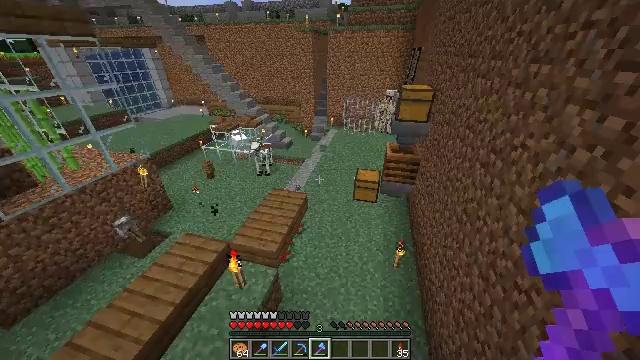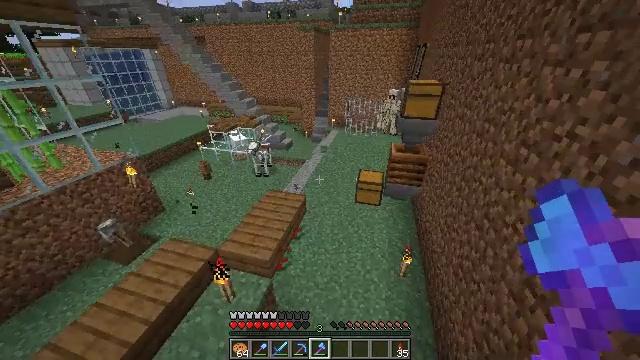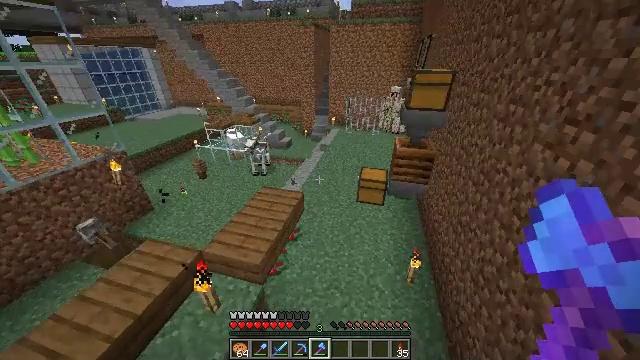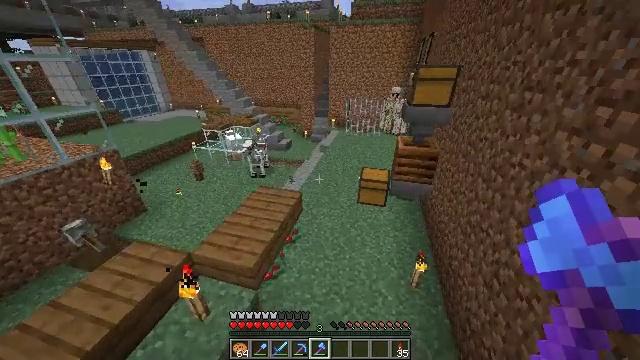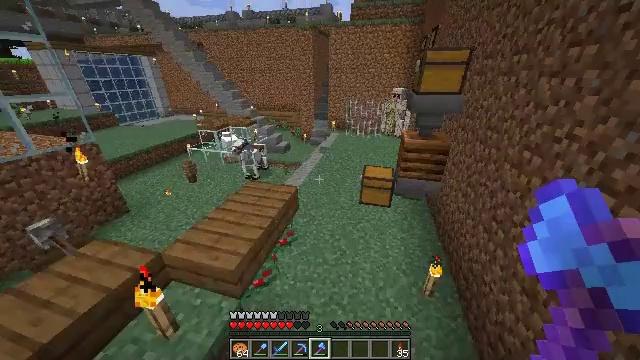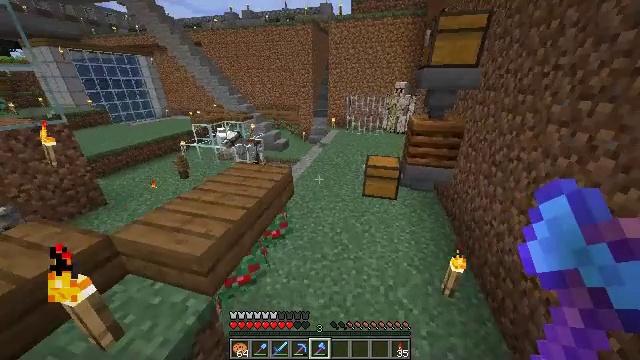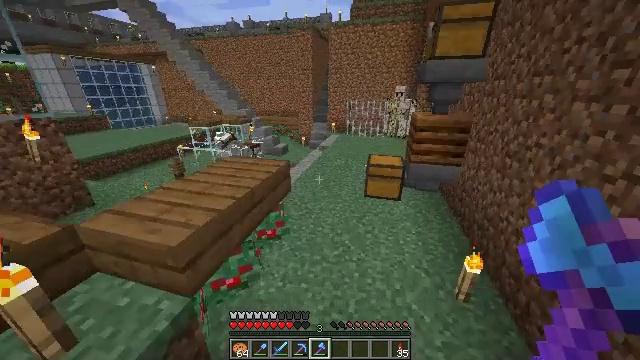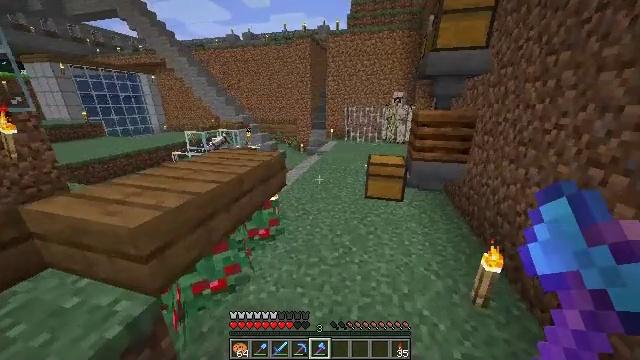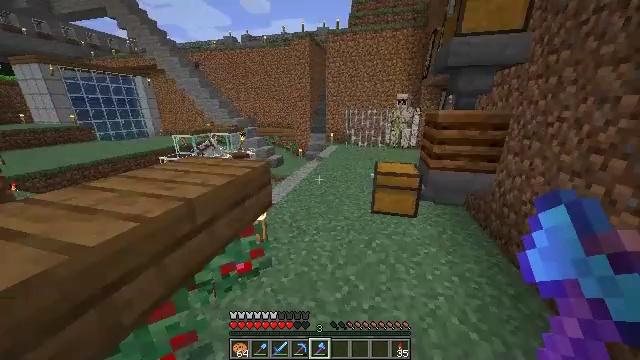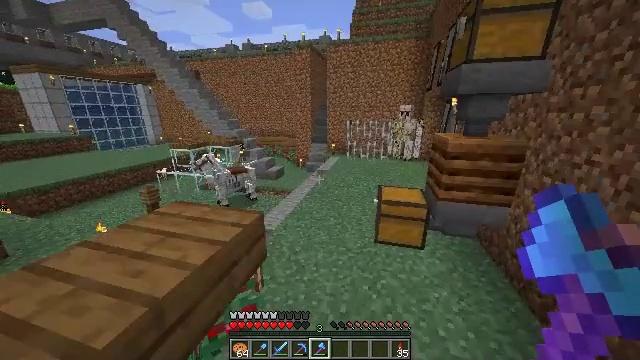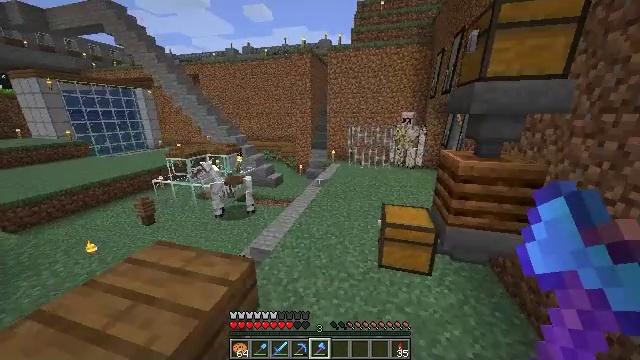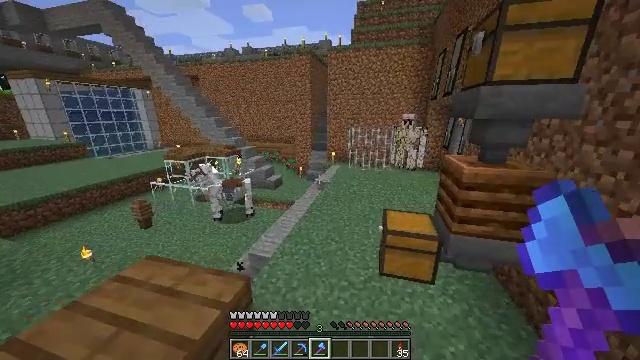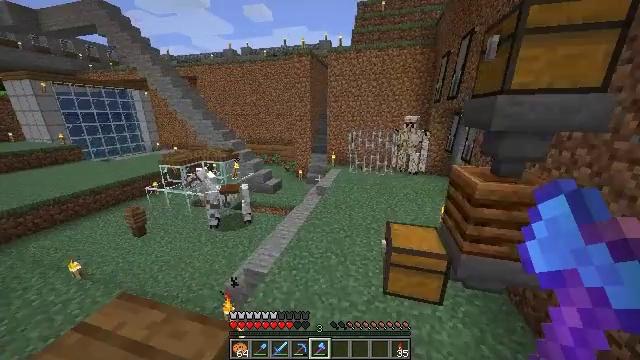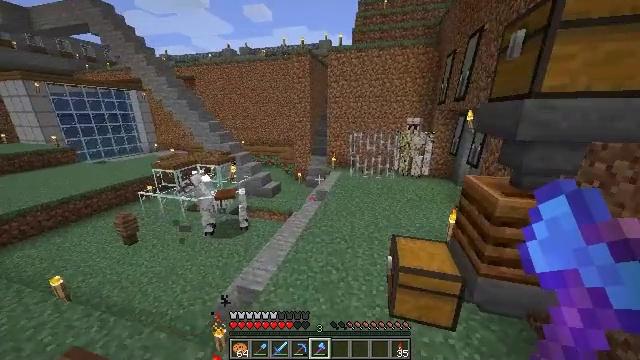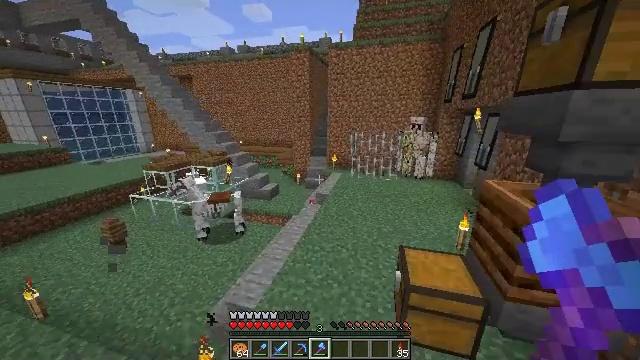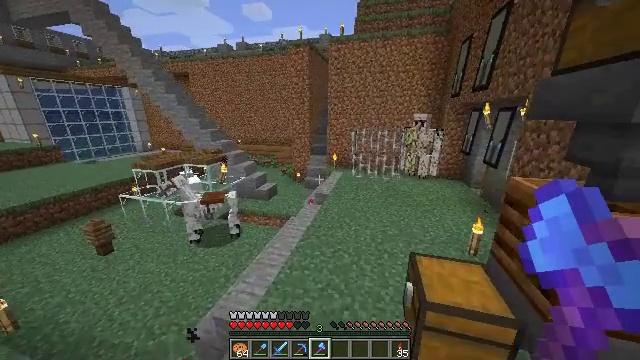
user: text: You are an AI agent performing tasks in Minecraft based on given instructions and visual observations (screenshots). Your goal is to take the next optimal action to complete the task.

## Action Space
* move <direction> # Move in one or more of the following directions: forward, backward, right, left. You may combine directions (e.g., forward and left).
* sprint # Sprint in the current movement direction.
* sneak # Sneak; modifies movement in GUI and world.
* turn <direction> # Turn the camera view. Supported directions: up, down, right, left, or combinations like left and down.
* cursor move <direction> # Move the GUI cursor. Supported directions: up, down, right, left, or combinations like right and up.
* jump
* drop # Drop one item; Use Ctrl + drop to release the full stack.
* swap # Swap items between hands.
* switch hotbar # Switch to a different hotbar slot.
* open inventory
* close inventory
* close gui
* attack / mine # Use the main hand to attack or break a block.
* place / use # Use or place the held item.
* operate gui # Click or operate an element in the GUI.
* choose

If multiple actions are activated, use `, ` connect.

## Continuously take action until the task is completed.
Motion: motion action
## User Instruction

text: Combine gold nuggets and a carrot to make a golden carrot.
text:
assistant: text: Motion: move forward, jump
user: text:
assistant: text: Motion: move forward, jump
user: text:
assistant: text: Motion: move forward, turn up, jump
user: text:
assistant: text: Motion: move forward, turn up, jump
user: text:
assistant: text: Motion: move forward, sprint, turn up, jump
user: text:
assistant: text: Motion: move forward, sprint, turn up, jump
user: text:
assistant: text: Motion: move forward, sprint, turn up, jump
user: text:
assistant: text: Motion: move forward, sprint, turn up, jump
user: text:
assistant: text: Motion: move forward, sprint, jump
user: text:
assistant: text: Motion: move forward, jump
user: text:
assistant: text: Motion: move forward, jump
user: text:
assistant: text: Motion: move forward, jump
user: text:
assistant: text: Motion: move forward, jump
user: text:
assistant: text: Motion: move forward, jump
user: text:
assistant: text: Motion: move forward, jump
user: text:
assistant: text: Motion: move forward, jump
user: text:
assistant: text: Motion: move forward, jump
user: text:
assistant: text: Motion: move forward, jump
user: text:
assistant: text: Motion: move forward, jump
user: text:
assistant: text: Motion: move forward, sprint, jump
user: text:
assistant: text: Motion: move forward, sprint, jump
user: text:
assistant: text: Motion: move forward, sprint, jump
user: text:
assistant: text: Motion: move forward, jump
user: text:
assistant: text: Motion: move forward, jump
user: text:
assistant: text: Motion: move forward, turn left, jump
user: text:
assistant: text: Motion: move forward, turn left, jump
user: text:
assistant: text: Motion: move forward, turn left, jump
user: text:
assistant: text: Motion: move forward, turn left, jump
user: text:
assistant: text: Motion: move forward, turn left, jump
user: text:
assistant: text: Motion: move forward, turn left, jump